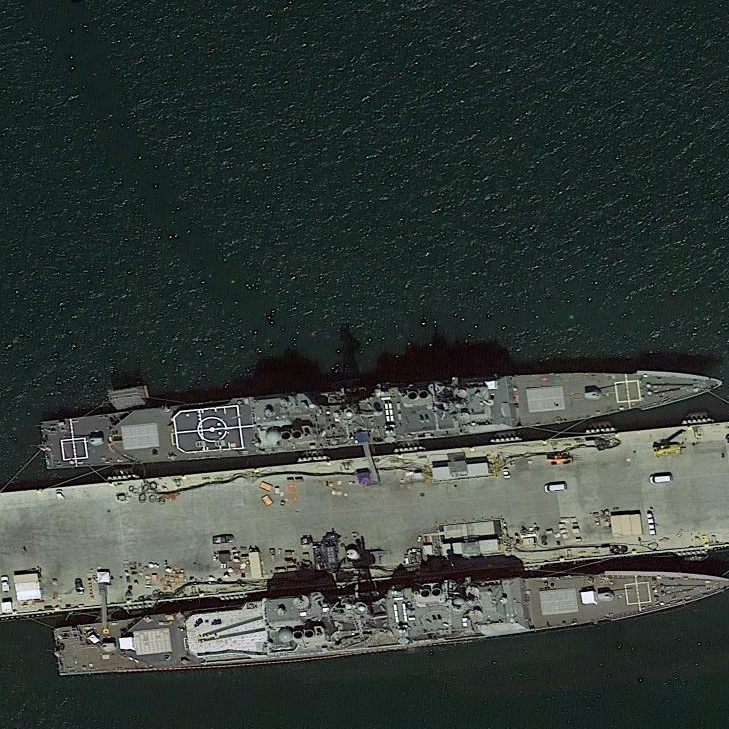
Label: Ticonderoga-class_cruiser